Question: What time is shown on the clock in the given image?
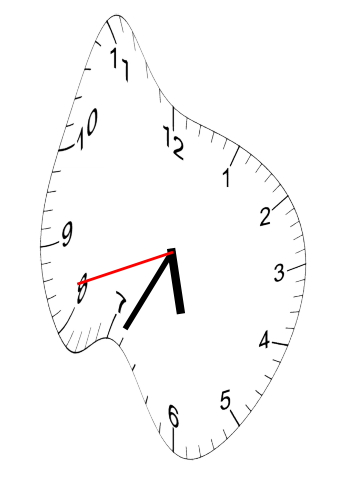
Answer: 05:34:42